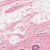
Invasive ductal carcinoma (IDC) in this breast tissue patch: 0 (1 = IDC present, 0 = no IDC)